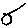
Label: hexagon